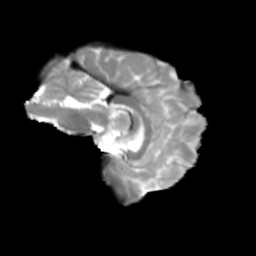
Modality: T2w
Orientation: sagittal
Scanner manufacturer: siemens
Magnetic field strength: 3 T
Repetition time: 4 s
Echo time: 0.0594 s